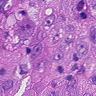
Metastatic tissue present: yes